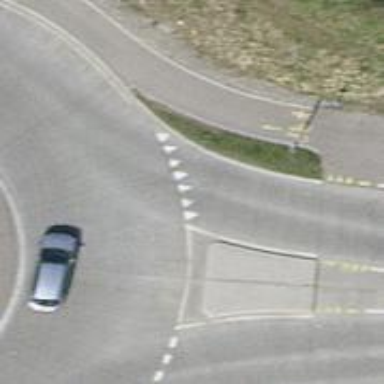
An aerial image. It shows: Road with "give way" sign.